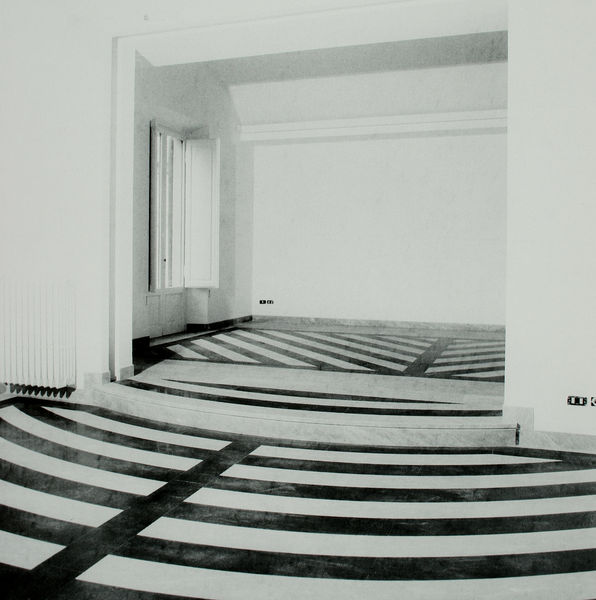
Titel: Installation Residenz F. Gori, Prato
Künstler: Sol Lewitt
Standort: Prato
Institution: Privatsammlung
Schlagwörter: schatten, weiß, fenster, licht, raum, schwarz, zimmer, haus, muster, vorhang, boden, parkett, linien, streifen, nebenraum, stufe, foto, fotografie, bögen, fussboden, parallel, schwarz-weiß, schraffur, bauhaus, absatz, durchbruch, träger, installation, winkel, sitzreihen, alkoven, heizkörper, steckdose, plenm, heißzung